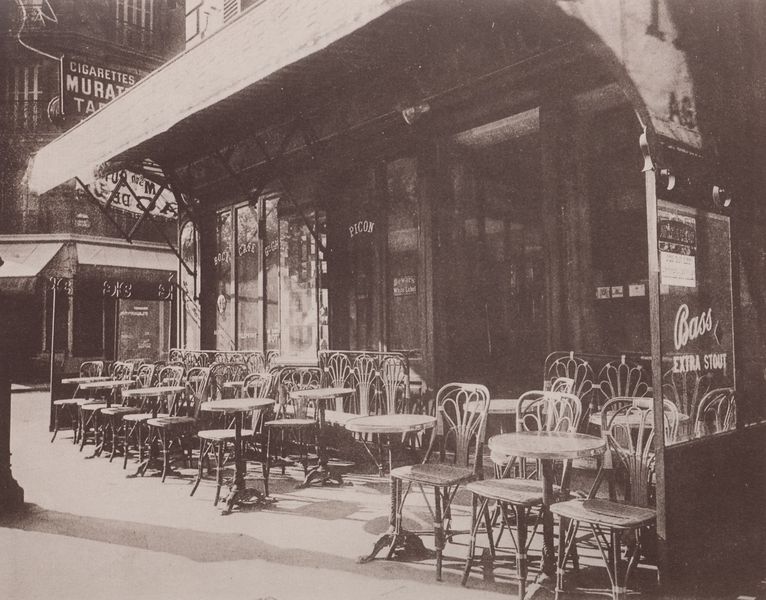
Titel: Leben und Arbeitswelt, Café auf der Avenue de la Grande Armée
Künstler: Jean Eugène Auguste Atget
Schlagwörter: schatten, sitzen, stadt, cafe, fenster, laterne, paris, strassencafe, straße, stühle, tische, tür, haus, kneipe, sonne, boden, england, schrift, leer, leere, platz, werbung, kaffee, foto, fotografie, eingang, schilder, glasfenster, fesnter, markise, bistro, fassadte, strassenkaffee